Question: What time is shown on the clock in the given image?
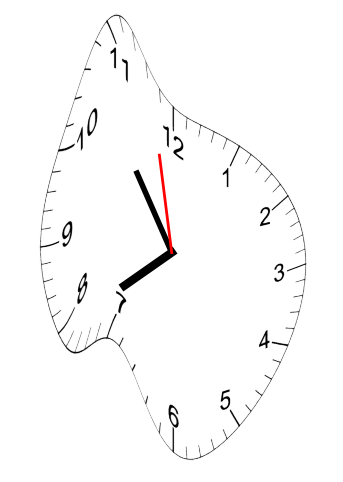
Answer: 07:53:58